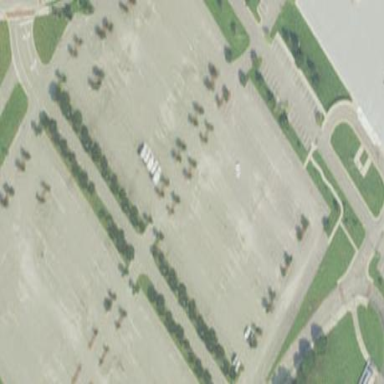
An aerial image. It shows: Parking area with surface.